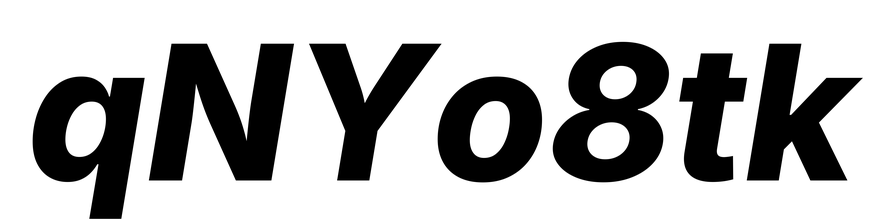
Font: Inter-Italic_ExtraBold_Italic